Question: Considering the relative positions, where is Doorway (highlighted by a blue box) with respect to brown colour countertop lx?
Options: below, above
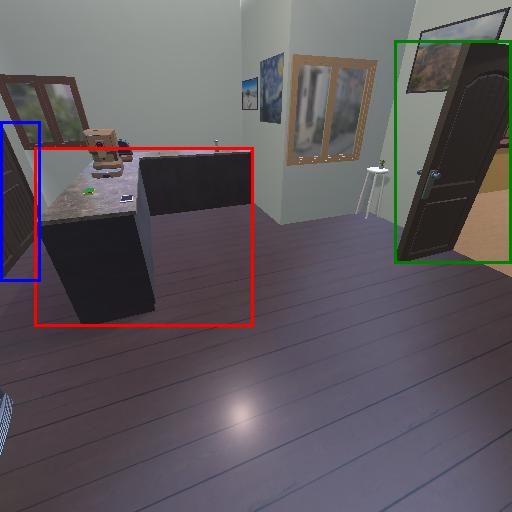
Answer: below